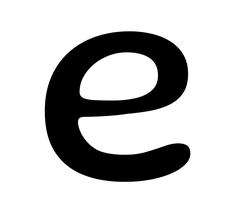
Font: Gluten_Regular